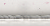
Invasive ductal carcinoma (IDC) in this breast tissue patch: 0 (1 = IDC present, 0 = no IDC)